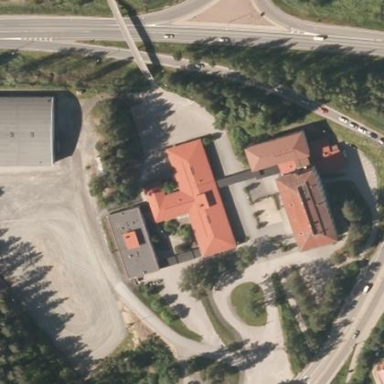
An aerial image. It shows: School building.